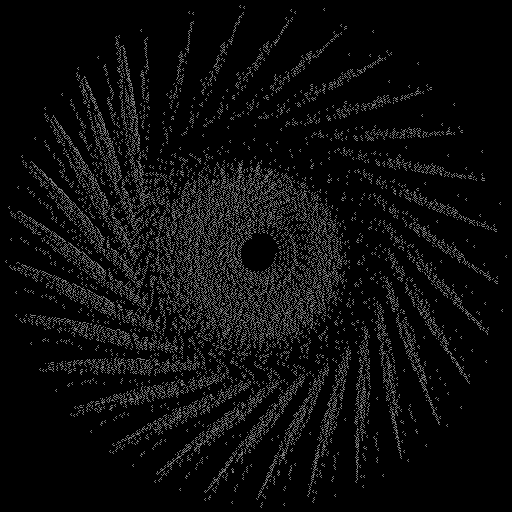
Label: fleabane